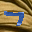
Label: 7